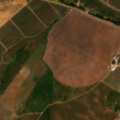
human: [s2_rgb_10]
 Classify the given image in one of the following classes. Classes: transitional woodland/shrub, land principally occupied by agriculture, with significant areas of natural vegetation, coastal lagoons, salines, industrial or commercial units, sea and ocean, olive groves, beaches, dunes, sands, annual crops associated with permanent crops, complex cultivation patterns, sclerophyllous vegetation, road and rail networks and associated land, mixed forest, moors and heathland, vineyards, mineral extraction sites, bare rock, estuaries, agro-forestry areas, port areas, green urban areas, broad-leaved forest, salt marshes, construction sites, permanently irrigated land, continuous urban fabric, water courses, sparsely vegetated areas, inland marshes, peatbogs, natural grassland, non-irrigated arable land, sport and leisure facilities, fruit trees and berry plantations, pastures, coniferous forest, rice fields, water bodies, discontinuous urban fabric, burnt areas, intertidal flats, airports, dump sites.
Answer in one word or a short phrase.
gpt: continuous urban fabric